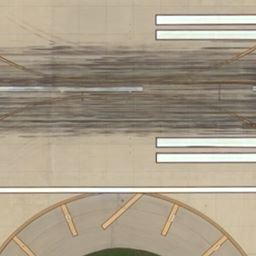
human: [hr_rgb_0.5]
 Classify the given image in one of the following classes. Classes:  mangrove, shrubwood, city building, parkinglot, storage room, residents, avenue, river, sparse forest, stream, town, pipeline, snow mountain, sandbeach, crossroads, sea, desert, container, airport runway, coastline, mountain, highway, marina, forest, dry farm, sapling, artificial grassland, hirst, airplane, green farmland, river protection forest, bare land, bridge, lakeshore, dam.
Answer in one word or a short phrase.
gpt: airport runway